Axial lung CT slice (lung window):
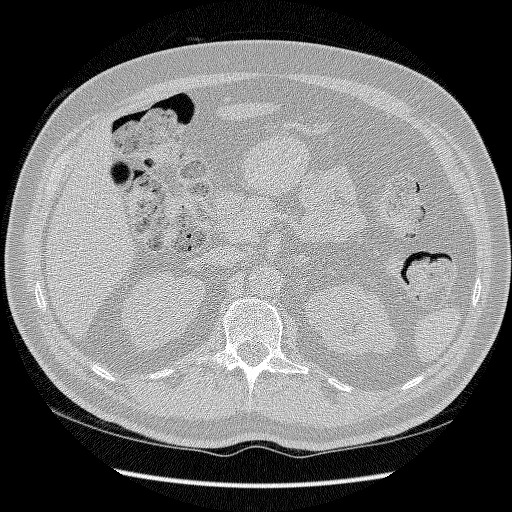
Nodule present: no